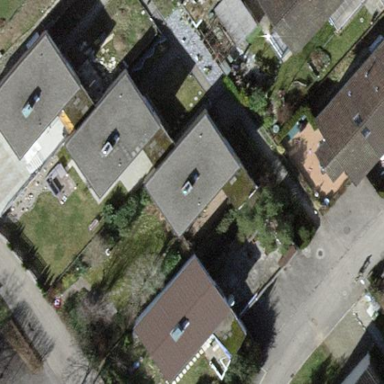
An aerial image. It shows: Residential building with flat dark gray roof.